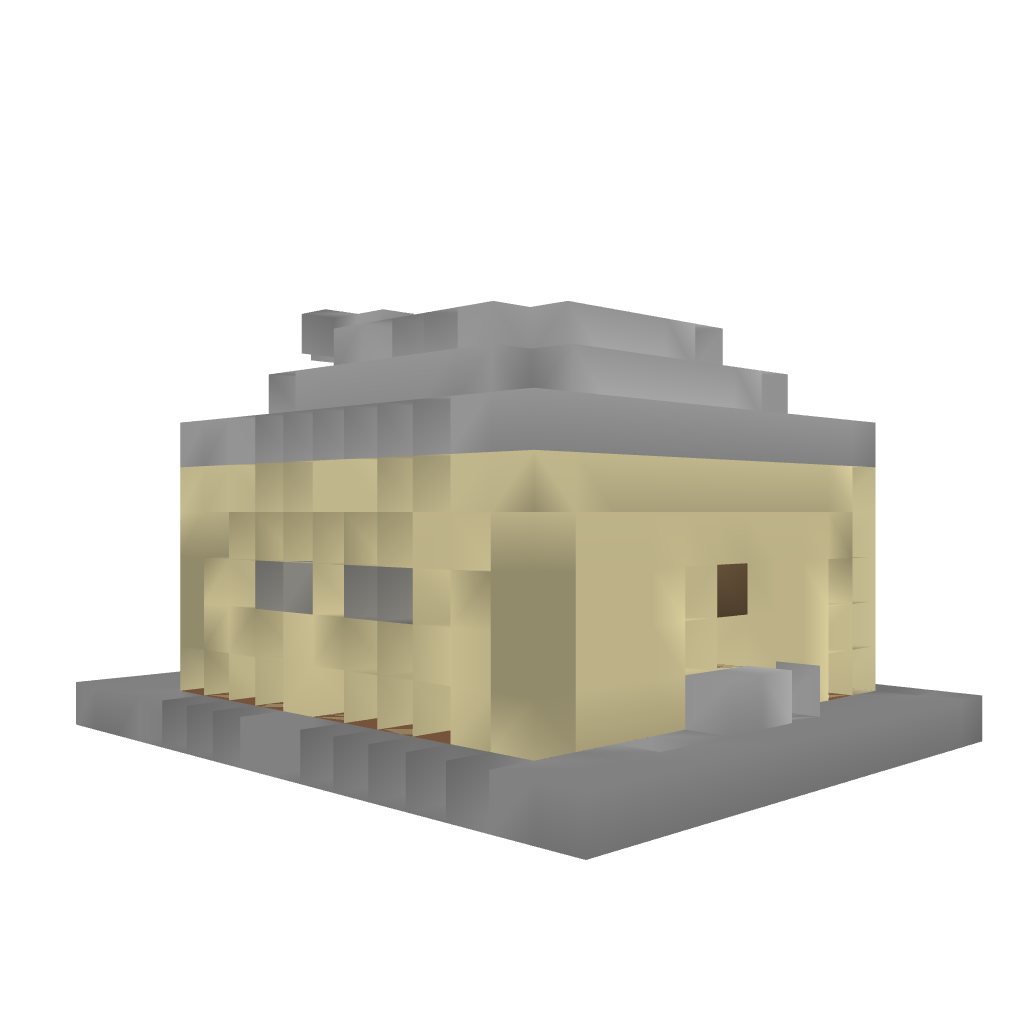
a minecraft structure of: Small Desert House